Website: crate-barrel
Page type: account-selection
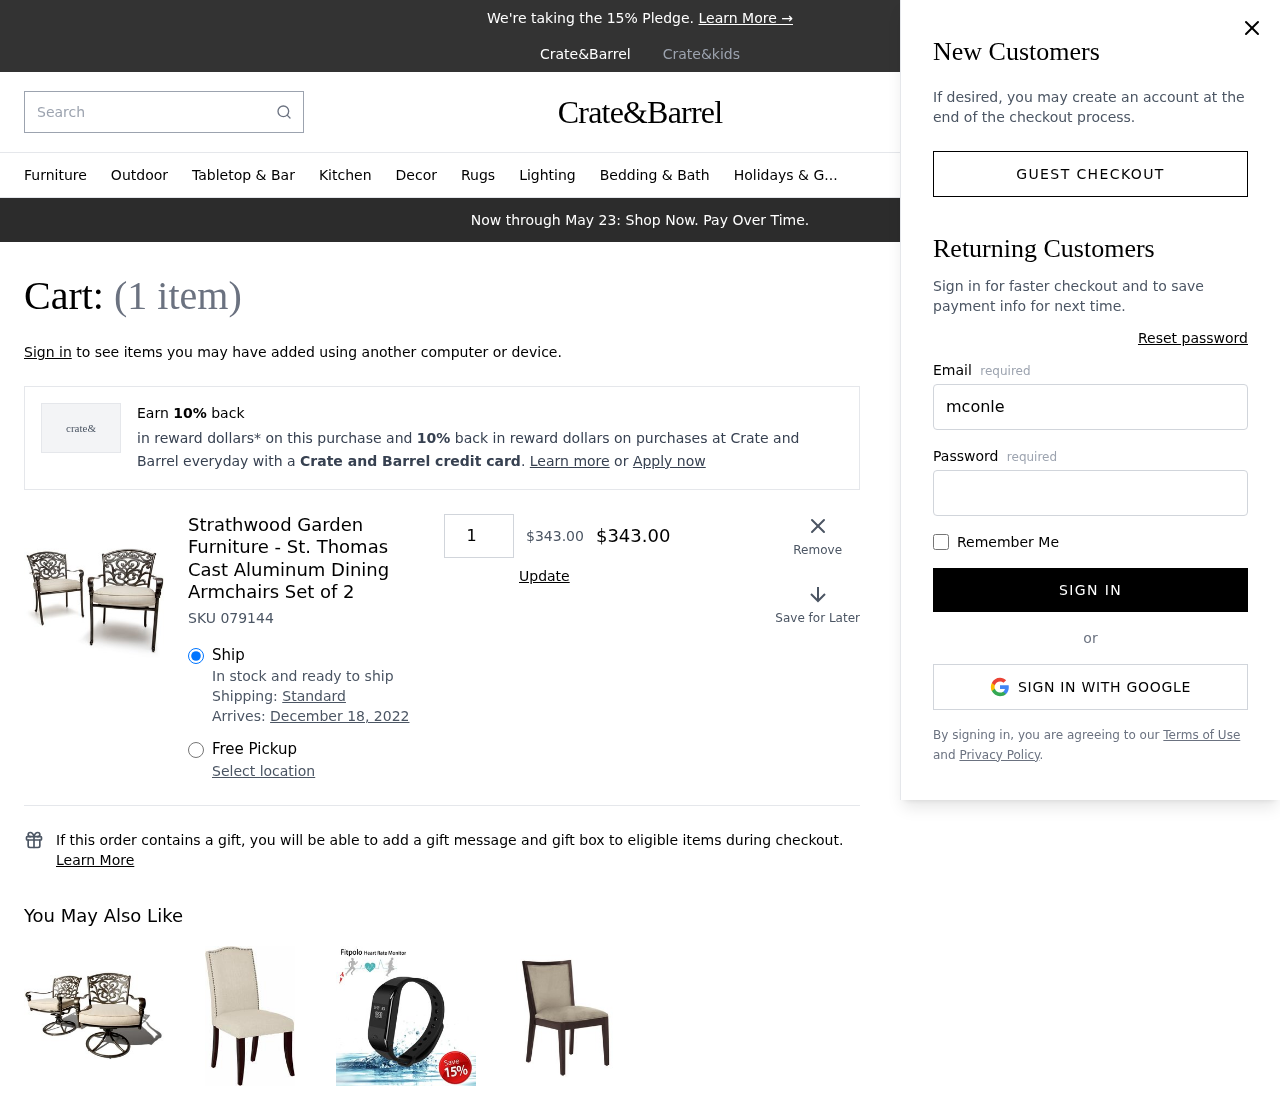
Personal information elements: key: PII_EMAIL
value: mconley@gmail.com
Product elements: key: PRODUCT1_NAME
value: Strathwood Garden Furniture - St. Thomas Cast Aluminum Dining Armchairs Set of 2
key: PRODUCT1_PRICE
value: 343
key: PRODUCT1_QUANTITY
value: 1
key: PRODUCT1_SKU
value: SKU 079144
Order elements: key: ORDER_NUM_ITEMS
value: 1
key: ORDER_DELIVERY_DATE
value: December 18, 2022
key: ORDER_SUBTOTAL
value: $343.00
Search elements: key: HEADER_SEARCH
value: Search